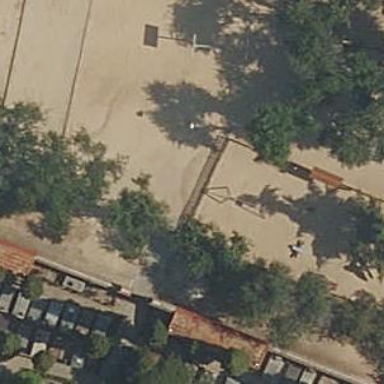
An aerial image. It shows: Playground area for leisure activities on the land.